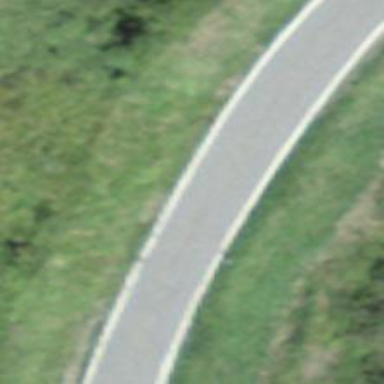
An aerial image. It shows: Tertiary road.